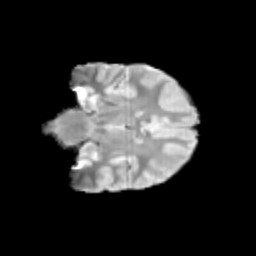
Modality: T2w
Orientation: coronal
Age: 13
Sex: male
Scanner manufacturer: siemens
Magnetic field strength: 3 T
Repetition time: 3.8 s
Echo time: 0.07 s